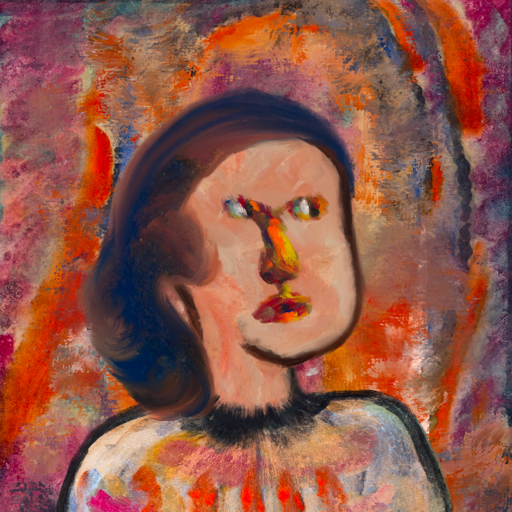
Background: Experience, Head And Neck Side: Roy_Bahadur, Face Side: An_Impression, Bust: Childish, Hair Side: Mother_And_Son_Son, Head Accessory: Blank, Second Necklace: Blank, Necklace: Blank, Baby: Blank